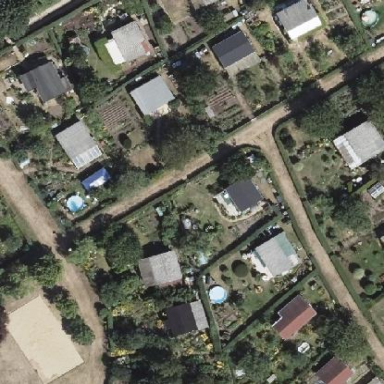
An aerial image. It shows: Plot in the allotments.